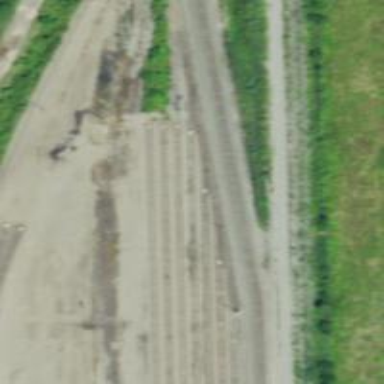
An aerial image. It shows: Unused railway yard.